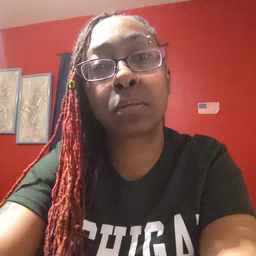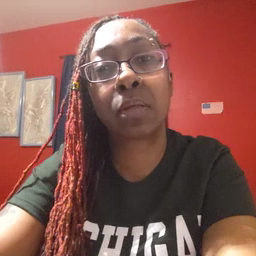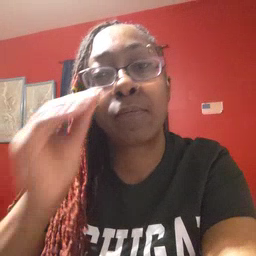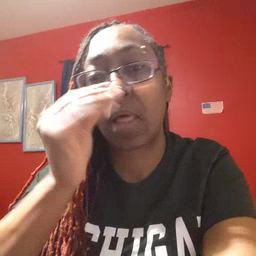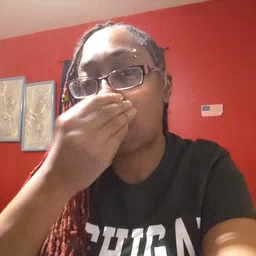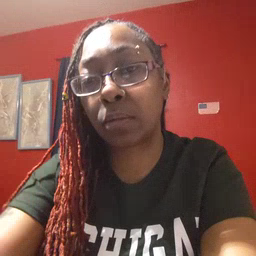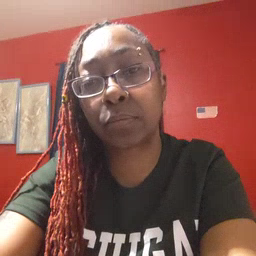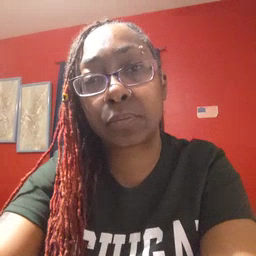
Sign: flower